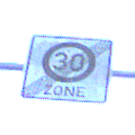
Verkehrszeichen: EndeZone30
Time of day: MorningAfternoon
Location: Outdoor (Nature)
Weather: PartlyCloudy
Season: NotSpecified
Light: Natural